Interaction volume radius: 10 \u00c5
Interaction volume height: 20 \u00c5
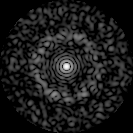
Disorder parameter: 0.8195